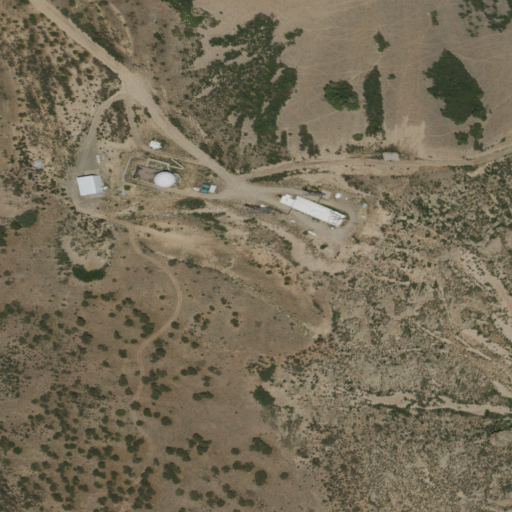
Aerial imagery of mountain in New Mexico named Salinas Peak containing shrub, low intensity development, and evergreen forest